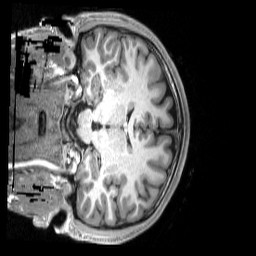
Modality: T1w
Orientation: coronal
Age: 18
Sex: male
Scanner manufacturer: siemens
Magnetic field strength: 3 T
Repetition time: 2.53 s
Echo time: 0.00174 s